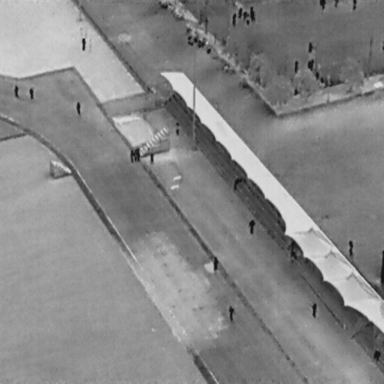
There are 22 People in the infrared image.